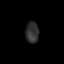
Tissue: prostate
Cell type: T cells
Senescence score: 0.7345
Nuclear area (px): 279
Mean DAPI intensity: 47.441